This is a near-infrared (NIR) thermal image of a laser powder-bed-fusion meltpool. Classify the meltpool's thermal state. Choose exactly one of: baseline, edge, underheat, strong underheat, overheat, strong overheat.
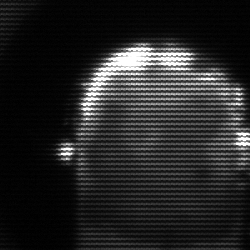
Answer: baseline